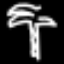
Label: palm tree